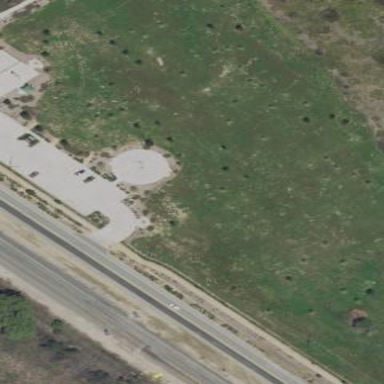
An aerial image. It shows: Disc golf course for leisure activity.